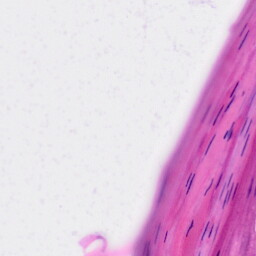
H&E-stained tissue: Skin